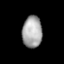
Tissue: lung
Cell type: Fibroblasts
Senescence score: 0.6004
Nuclear area (px): 618
Mean DAPI intensity: 165.22